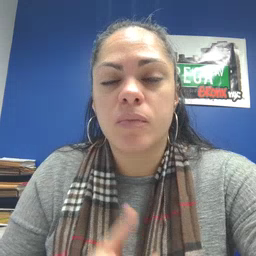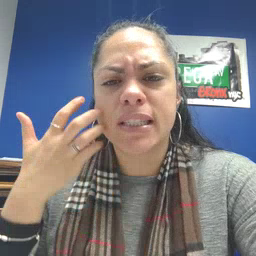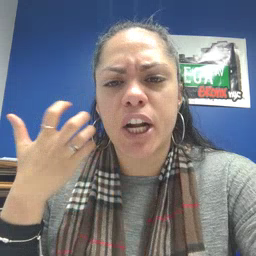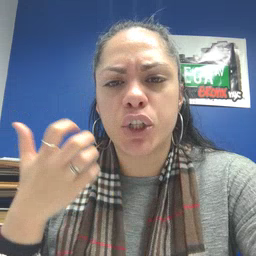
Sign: tiger